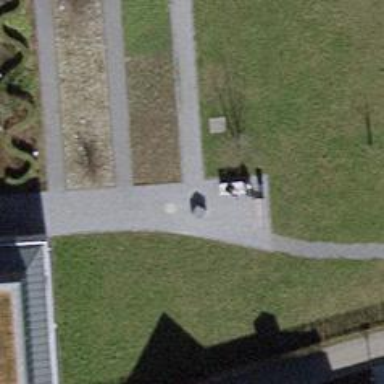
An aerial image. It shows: Bench.